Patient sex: M
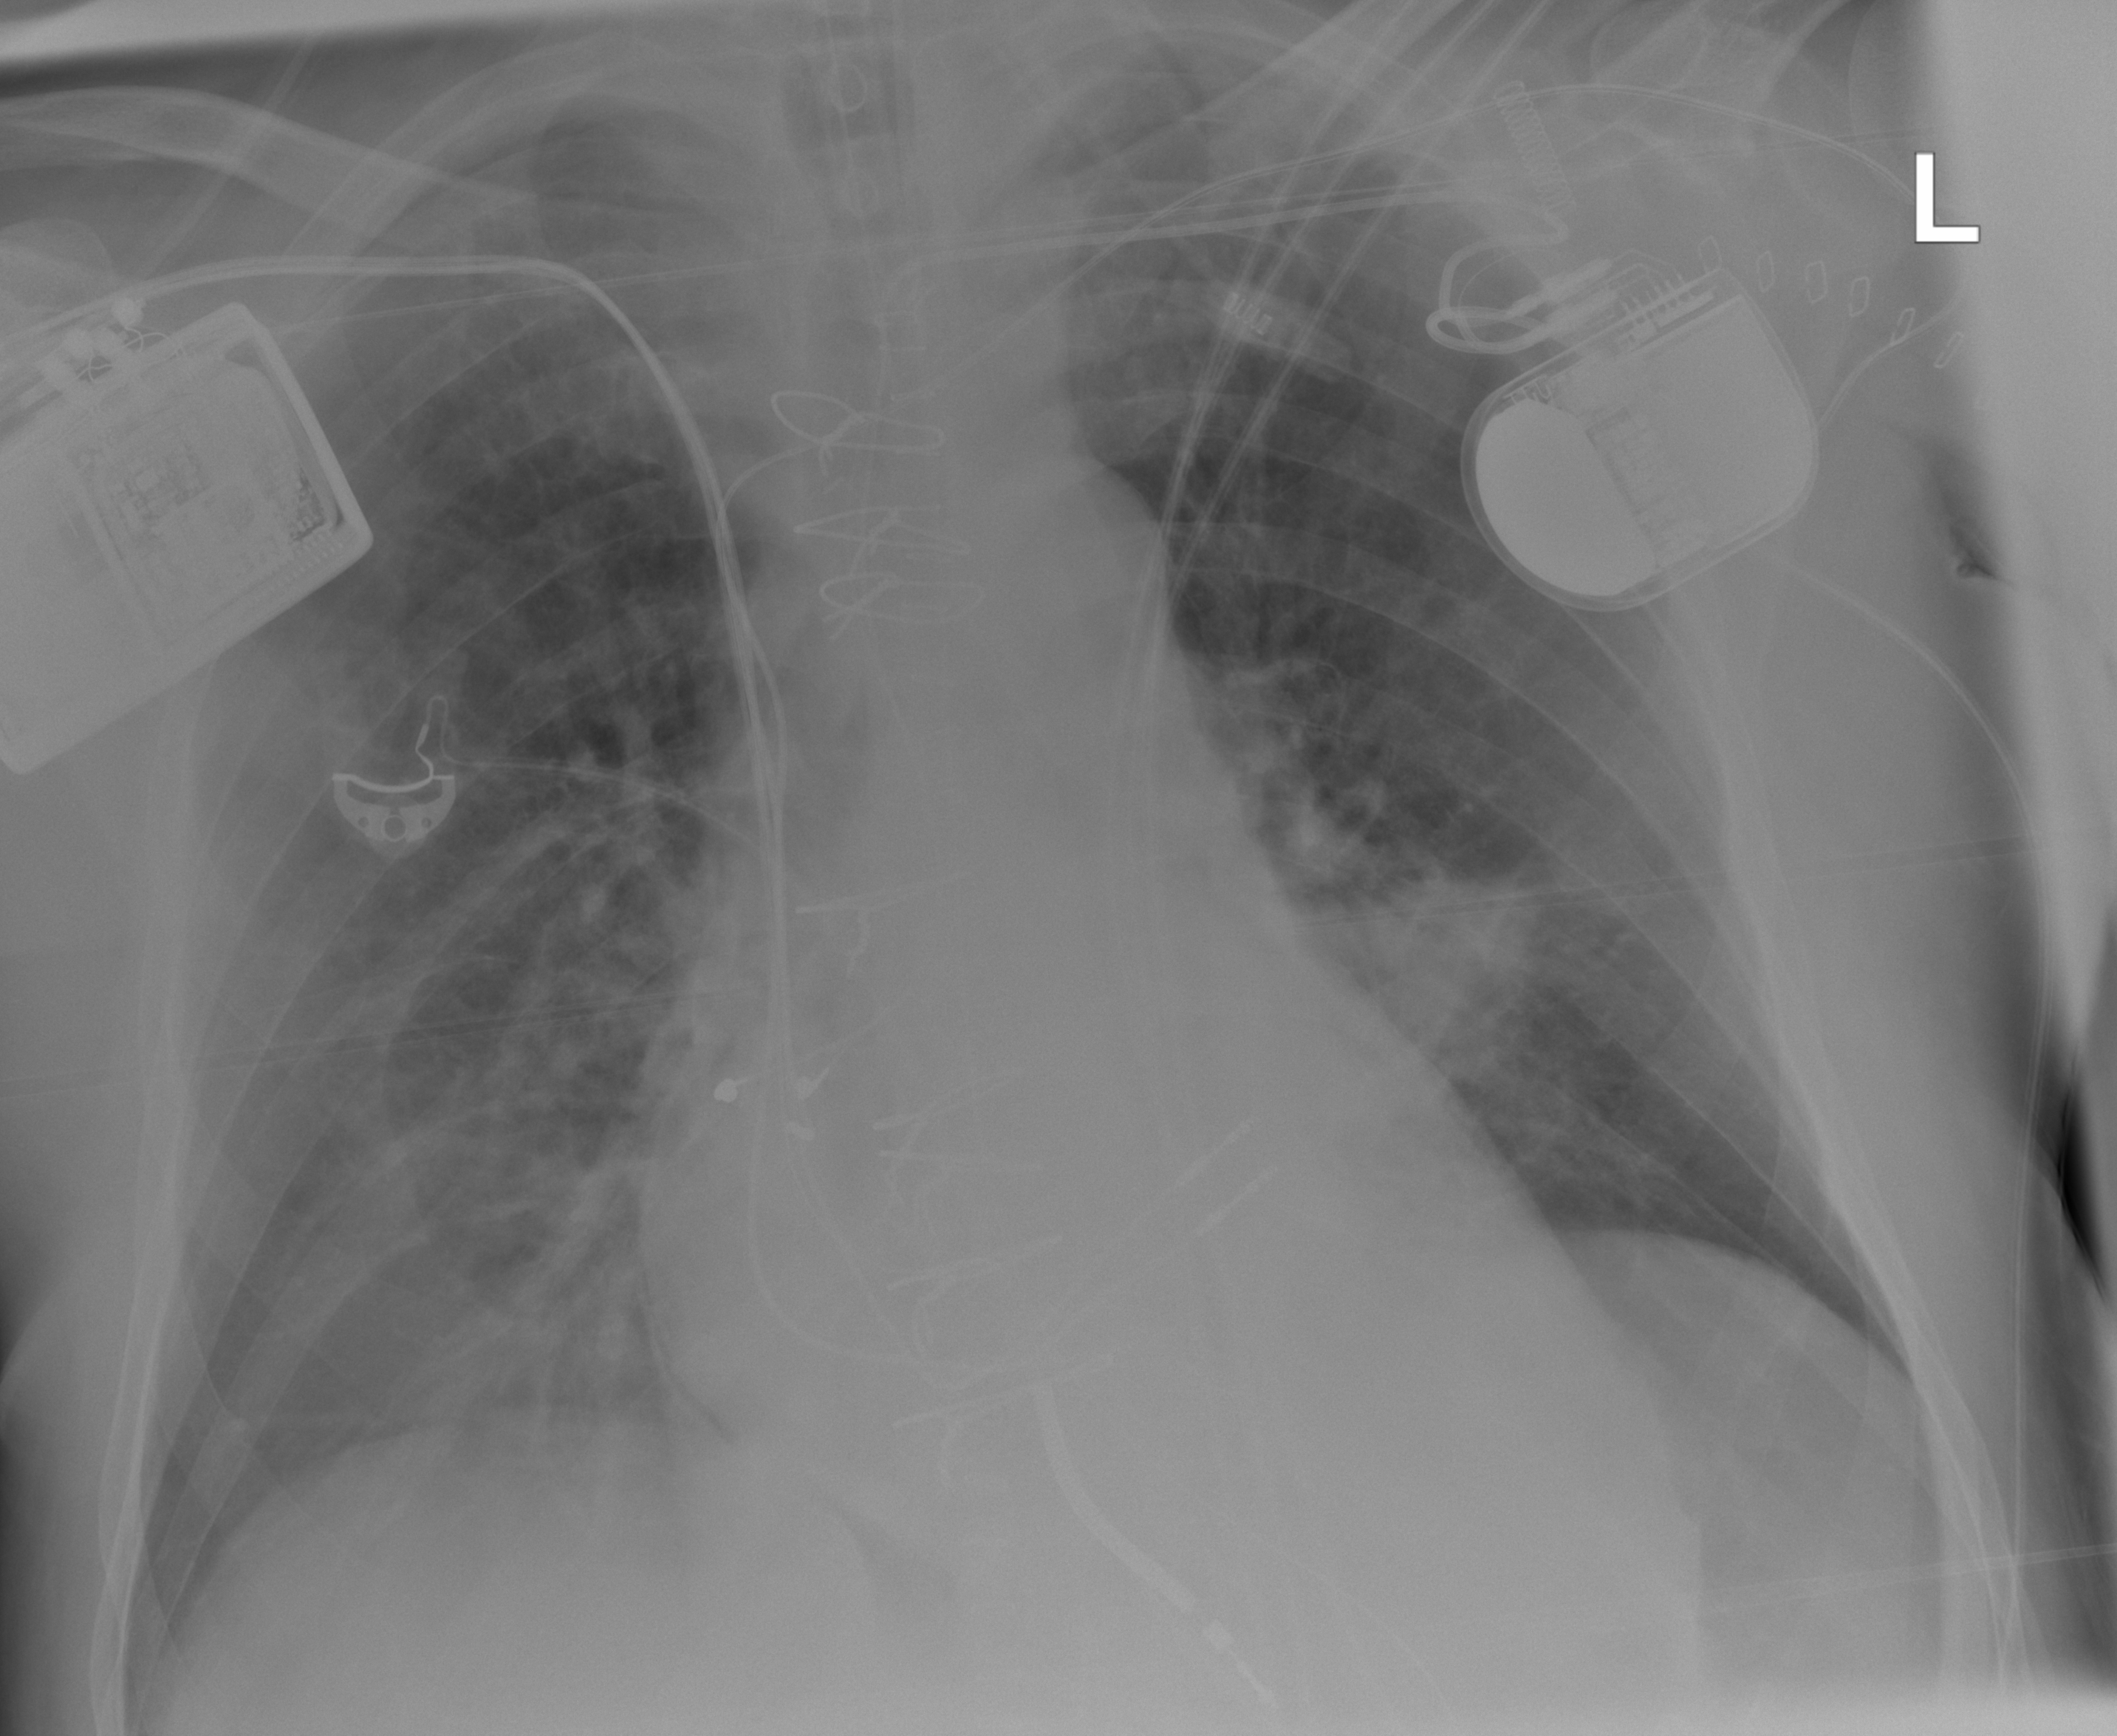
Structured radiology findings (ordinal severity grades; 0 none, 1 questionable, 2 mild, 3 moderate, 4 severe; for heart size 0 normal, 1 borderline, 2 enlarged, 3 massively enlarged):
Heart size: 0
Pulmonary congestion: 2
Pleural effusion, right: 0
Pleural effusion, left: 0
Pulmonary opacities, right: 2
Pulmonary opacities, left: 2
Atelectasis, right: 2
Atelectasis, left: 2